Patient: sex F, age 56
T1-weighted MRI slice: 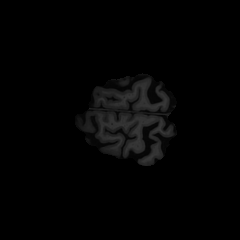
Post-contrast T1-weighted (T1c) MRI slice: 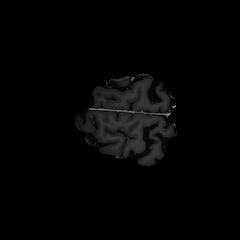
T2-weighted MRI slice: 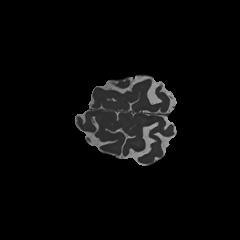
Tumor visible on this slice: no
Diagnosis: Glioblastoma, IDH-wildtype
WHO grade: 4